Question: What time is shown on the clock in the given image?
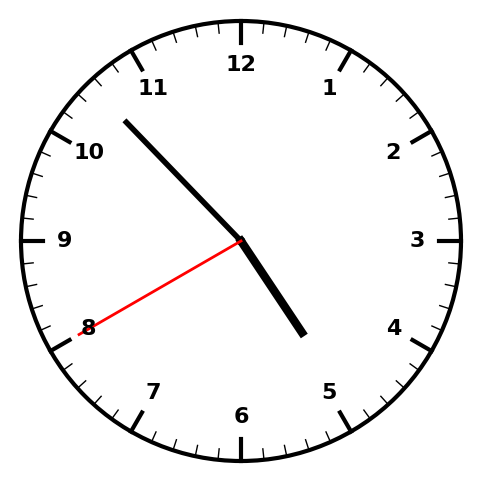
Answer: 04:52:40